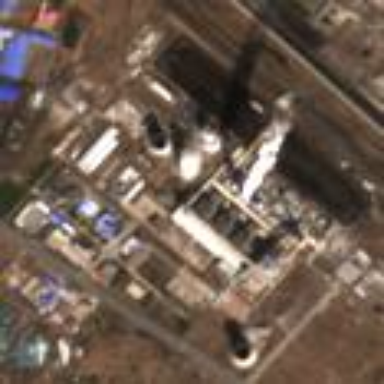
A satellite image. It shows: Industrial area with coal power plant.